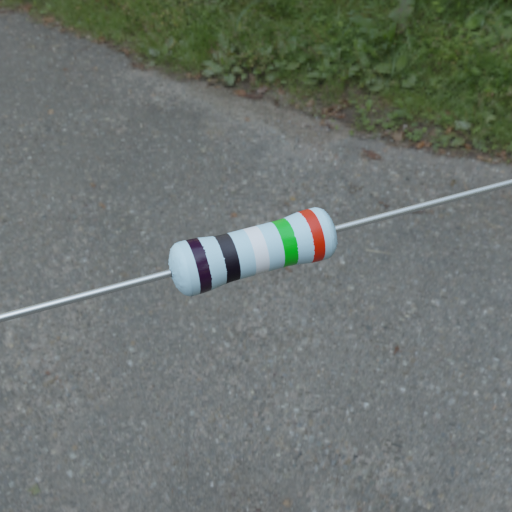
Resistor colour bands (in order): black, black, white, green, red